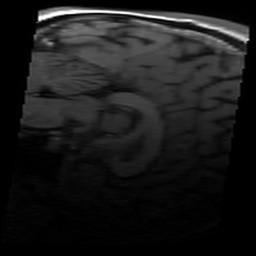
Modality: T1w
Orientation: sagittal